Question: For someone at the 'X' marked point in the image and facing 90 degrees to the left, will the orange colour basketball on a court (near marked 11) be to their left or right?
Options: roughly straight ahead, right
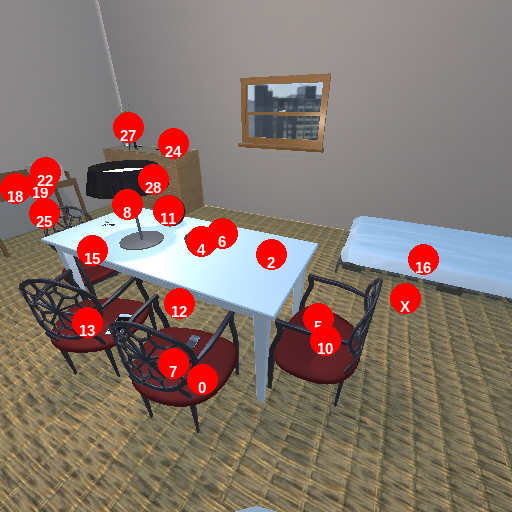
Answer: roughly straight ahead